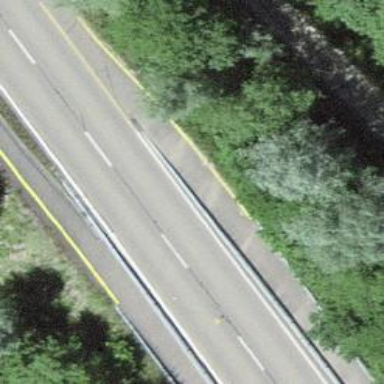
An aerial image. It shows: Paved cycleway.